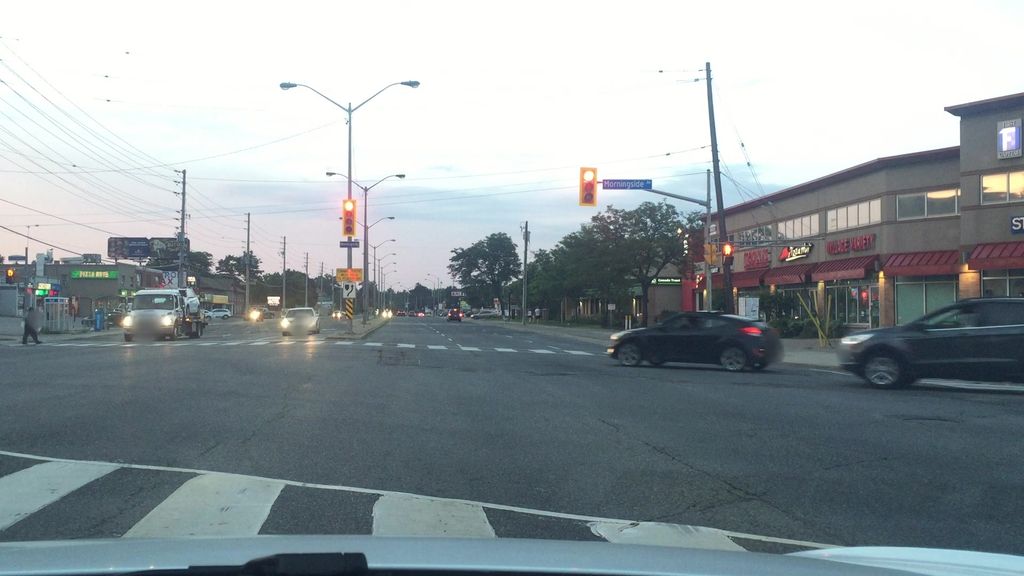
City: toronto